What modifications can be observed between these two pictures?
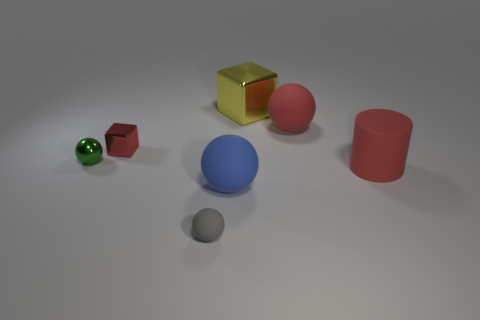
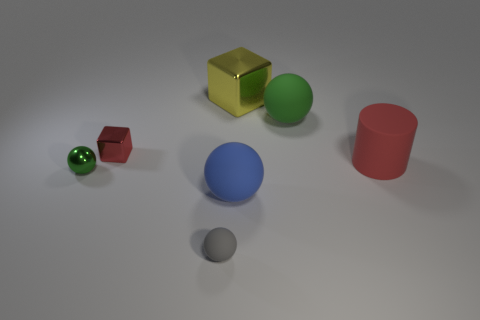
the large red ball became green
the large red rubber sphere behind the blue object changed to green
the large red ball changed to green
the large red rubber ball right of the large yellow thing turned green
the big red rubber sphere that is on the right side of the big blue ball became green